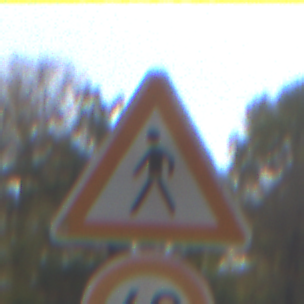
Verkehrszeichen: FussgaengerRechts
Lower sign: Geschwindigkeit60
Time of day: MorningAfternoon
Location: Outdoor (Nature)
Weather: Overcast
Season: Autumn
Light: Natural